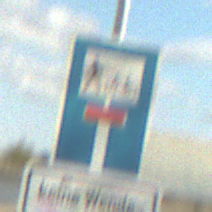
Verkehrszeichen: SackgasseRadverkehrFussgaengerDurchlaessig
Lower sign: HinweisGeaenderteVorfahrtVerkehrsfuehrungVerkehrsregelung3
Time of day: MorningAfternoon
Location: Outdoor (RoadRail)
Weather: PartlyCloudy
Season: NotSpecified
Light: Natural